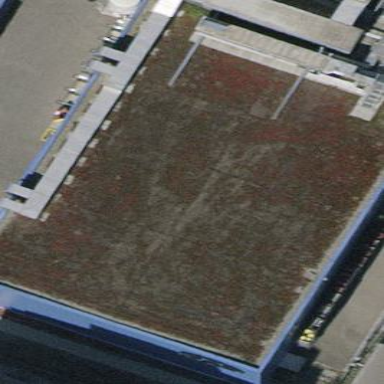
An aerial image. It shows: Commercial building.